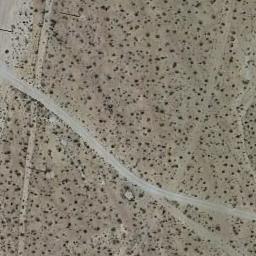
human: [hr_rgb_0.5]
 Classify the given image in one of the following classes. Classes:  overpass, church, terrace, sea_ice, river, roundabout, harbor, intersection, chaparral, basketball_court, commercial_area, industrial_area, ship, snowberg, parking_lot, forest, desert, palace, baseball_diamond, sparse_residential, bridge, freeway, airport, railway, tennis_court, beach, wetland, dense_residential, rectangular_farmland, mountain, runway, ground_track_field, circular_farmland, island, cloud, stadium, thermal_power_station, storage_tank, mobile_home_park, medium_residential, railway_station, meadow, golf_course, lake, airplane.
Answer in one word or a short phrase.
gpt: chaparral